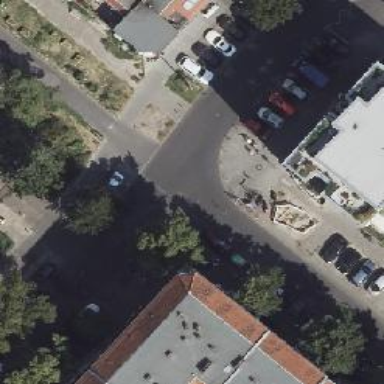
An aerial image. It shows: Unmarked crossing with kerb extension on the right side.